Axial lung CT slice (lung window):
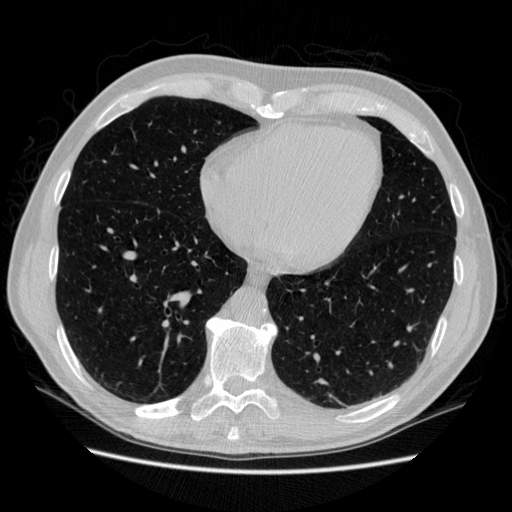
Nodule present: no